Interaction volume radius: 10 \u00c5
Interaction volume height: 15 \u00c5
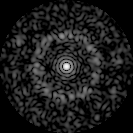
Disorder parameter: 0.8307